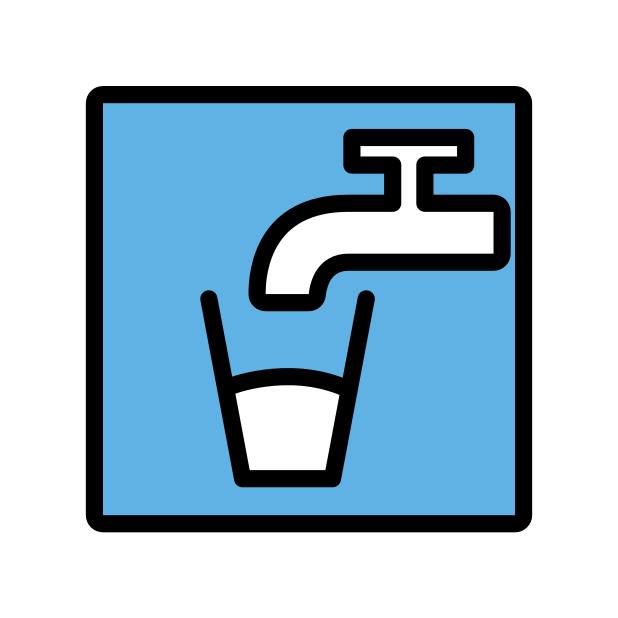
potable water